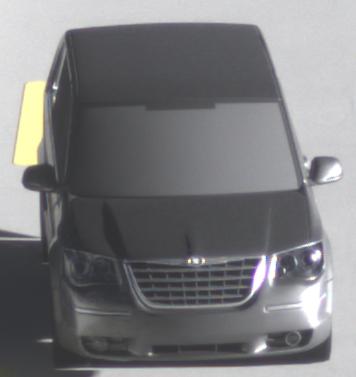
Make: Chrysler
Model: Grand Voyager 3.8
Detailed model: Grand Voyager
Model produced from: 2008/03
Model produced until: 2010/12
Doors: 5
Color: gray
Road condition: dry road
Daytime: sunrise or sunset
Contrast: high contrast